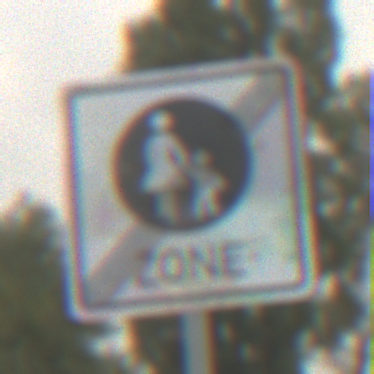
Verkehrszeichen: EndeFussgaengerzone
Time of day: MorningAfternoon
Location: Outdoor (Suburban)
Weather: Overcast
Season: NotSpecified
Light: Natural